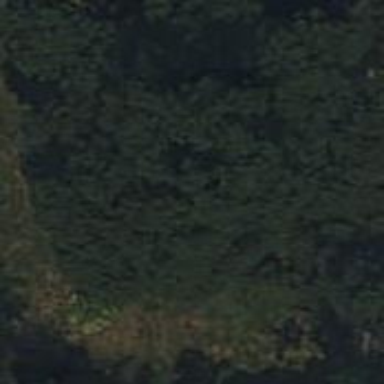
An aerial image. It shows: Deciduous broadleaved tree in park.